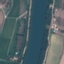
Land use / land cover: River